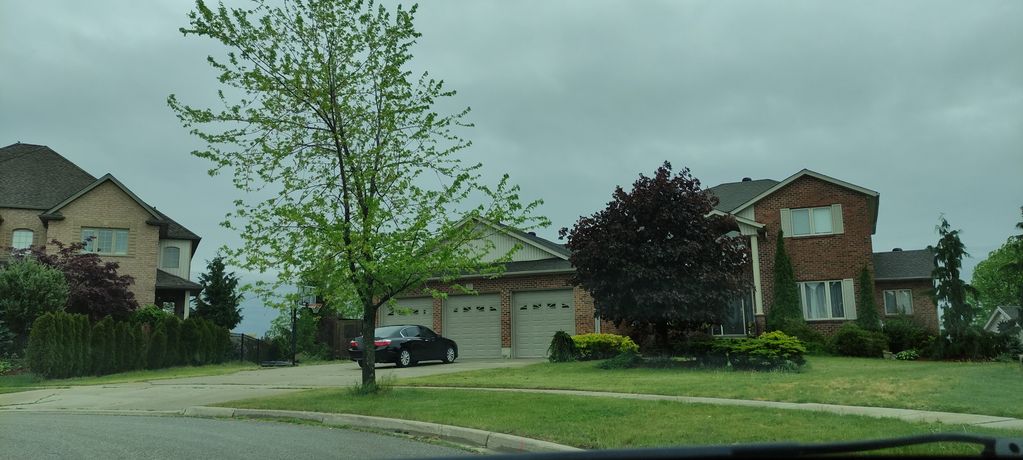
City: kitchener-waterloo